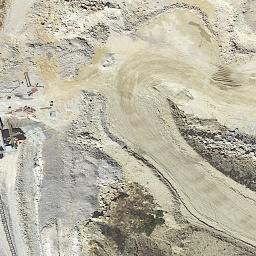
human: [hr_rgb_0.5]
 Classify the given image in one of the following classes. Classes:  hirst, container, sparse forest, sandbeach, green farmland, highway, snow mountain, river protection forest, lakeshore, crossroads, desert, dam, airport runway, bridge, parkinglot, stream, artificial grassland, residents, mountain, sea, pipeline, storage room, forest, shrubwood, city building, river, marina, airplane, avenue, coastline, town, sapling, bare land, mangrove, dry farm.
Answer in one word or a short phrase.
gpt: bare land